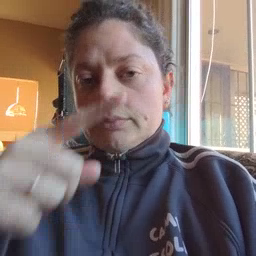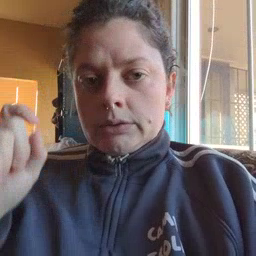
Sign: because